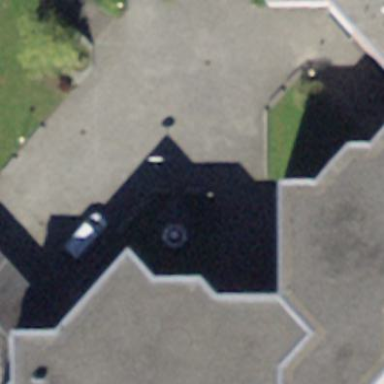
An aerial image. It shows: Square.